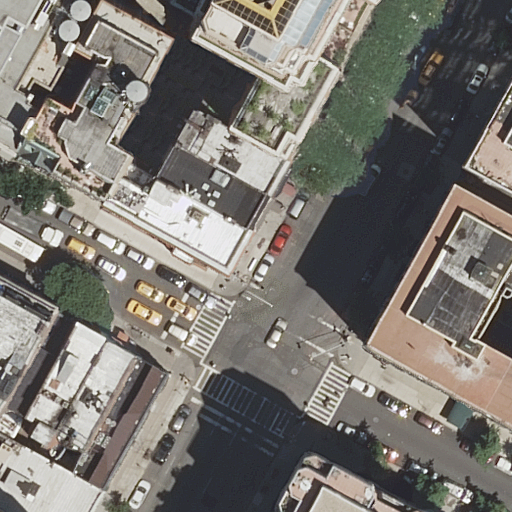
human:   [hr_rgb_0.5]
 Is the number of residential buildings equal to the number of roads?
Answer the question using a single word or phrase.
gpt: no

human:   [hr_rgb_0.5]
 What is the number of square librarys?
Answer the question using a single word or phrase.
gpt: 0

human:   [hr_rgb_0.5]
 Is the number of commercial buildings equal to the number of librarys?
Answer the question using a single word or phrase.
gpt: no

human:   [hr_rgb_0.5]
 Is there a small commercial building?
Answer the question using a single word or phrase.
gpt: yes

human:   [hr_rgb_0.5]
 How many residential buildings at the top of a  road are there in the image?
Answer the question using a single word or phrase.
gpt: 8

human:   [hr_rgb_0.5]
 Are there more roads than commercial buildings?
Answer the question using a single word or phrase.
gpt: yes

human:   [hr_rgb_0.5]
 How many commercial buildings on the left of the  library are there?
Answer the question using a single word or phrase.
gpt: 0

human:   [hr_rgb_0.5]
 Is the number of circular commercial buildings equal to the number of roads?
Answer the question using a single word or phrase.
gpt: no

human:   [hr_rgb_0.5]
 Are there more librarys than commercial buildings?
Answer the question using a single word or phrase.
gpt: no

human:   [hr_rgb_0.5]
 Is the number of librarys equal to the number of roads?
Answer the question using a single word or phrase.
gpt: no

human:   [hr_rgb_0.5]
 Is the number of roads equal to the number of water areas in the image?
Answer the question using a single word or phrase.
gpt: no

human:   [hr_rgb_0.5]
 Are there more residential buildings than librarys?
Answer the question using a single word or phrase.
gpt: yes

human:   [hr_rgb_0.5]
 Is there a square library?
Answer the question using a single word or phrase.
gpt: no

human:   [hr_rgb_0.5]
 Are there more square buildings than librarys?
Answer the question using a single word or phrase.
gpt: no

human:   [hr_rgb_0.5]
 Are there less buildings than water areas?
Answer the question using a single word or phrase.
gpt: no

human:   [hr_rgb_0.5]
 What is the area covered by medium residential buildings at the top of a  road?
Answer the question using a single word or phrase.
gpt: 960m2

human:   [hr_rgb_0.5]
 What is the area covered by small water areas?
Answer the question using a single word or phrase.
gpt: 0m2

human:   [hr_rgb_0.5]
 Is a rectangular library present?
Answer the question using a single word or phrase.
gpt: yes

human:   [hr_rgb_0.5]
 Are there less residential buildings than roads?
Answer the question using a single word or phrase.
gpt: no

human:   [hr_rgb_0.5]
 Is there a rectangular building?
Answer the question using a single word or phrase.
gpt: yes

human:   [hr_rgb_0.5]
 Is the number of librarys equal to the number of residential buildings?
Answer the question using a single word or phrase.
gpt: no

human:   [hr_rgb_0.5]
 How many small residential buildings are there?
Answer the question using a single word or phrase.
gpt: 1

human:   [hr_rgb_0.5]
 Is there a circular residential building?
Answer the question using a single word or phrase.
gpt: no

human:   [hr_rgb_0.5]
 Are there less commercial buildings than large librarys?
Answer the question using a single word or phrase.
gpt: no

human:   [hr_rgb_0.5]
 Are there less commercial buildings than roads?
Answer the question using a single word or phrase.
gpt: yes

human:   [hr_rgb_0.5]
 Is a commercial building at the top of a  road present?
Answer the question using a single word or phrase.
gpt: yes

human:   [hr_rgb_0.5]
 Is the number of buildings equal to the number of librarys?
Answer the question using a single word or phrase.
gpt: no

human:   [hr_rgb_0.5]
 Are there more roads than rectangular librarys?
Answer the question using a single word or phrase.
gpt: yes

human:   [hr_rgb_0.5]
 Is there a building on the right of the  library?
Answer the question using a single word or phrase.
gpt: yes

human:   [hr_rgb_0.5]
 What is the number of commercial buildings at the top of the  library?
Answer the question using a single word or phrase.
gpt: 0

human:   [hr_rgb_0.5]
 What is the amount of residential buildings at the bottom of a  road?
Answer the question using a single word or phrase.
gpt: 7

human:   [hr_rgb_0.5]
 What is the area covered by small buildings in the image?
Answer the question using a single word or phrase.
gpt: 69m2

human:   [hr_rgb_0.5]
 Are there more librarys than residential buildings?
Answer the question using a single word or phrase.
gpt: no

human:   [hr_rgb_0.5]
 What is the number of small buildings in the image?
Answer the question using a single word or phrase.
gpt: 3

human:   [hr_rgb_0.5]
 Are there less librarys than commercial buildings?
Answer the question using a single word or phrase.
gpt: yes

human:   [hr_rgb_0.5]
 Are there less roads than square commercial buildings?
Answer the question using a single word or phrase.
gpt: no

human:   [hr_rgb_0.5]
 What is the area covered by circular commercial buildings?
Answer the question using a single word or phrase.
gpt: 0m2